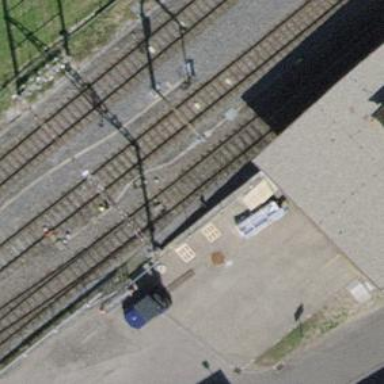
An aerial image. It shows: Railway switch.